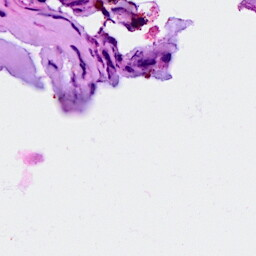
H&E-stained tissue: Breast